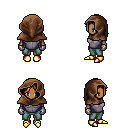
a pixel art fantasy rpg character, female body template, human, dark skin, steel chest armor, teal pants, dark blonde loose hair, cloth hood, metal gloves, gold boots, four views (front, back, left, right), 2x2 character sprite sheet, small pixel art, hard edges, no anti-aliasing